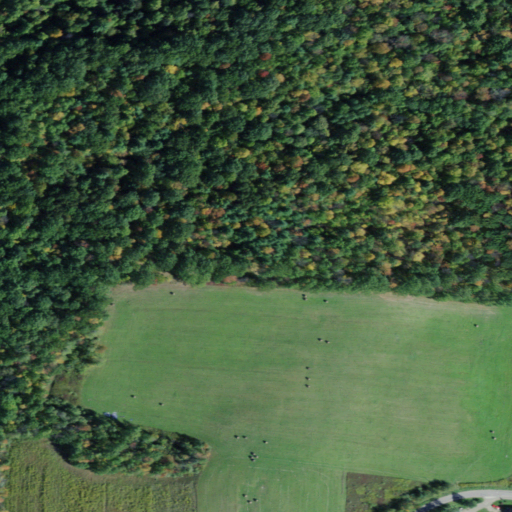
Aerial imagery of mountain in New York named Symonds Hill containing deciduous forest, pasture, mixed forest, and open development